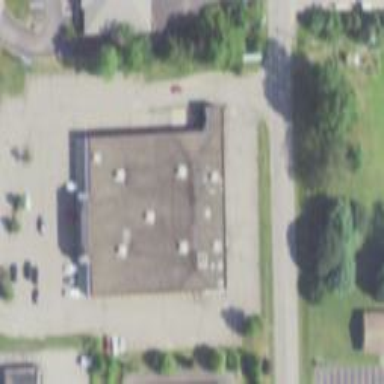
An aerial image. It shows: Building.